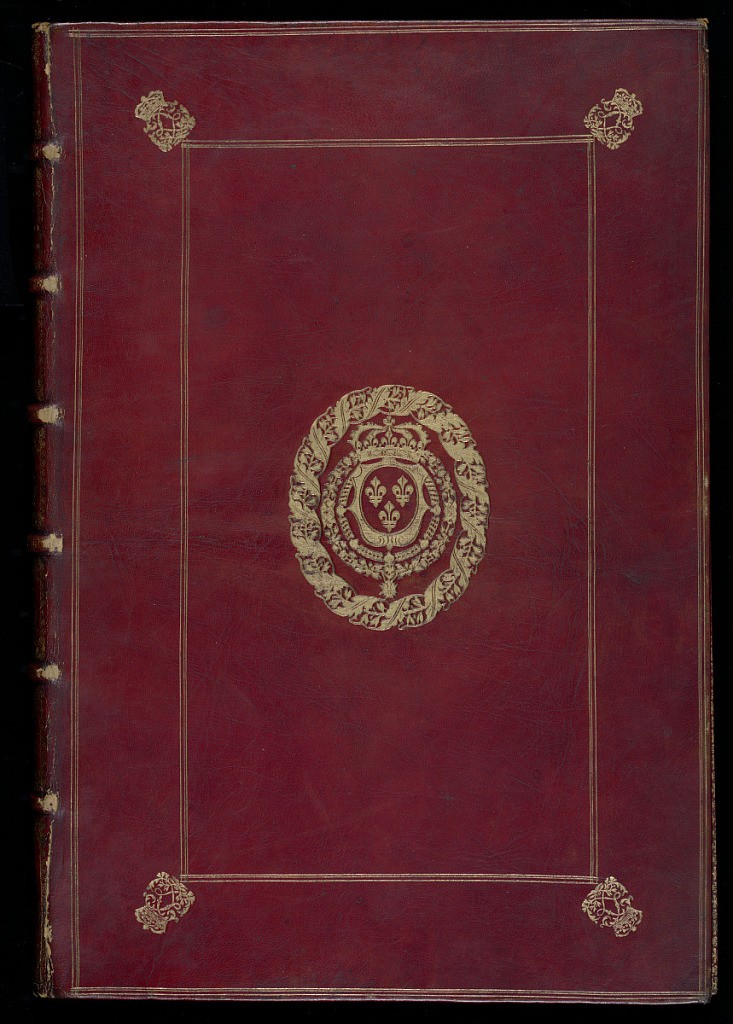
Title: Ornemens de peinture et de sculpture, qui sont dans la Galerie d’Apollon, au Chasteau du Louvre, et dans le grand Appartement du Roy, au Palais des Tuilleries. Dessinez et gravez par les Srs. Berain, Chauveau, et le Moine.
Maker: Jean Bérain the Younger, French, 1674 – 1726
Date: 1710
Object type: Book
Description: Album of twenty-nine plates from a series of prints depicting the ornament and interiors of the King's Apartments at the Royal palaces of the Louvre and the Tuileries, part of the Cabinet du Roi (King's Cabinet) series published by the Imprimerie Royale. Bound in an 18th-century French binding in gold-tooled red Morocco (goatskin) with the French coat of arms in the center of the covers.